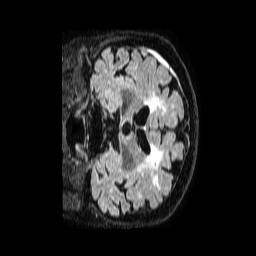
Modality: FLAIR
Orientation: coronal
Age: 83
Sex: female
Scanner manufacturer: philips
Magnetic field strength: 1.5 T
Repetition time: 4.8 s
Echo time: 0.3 s